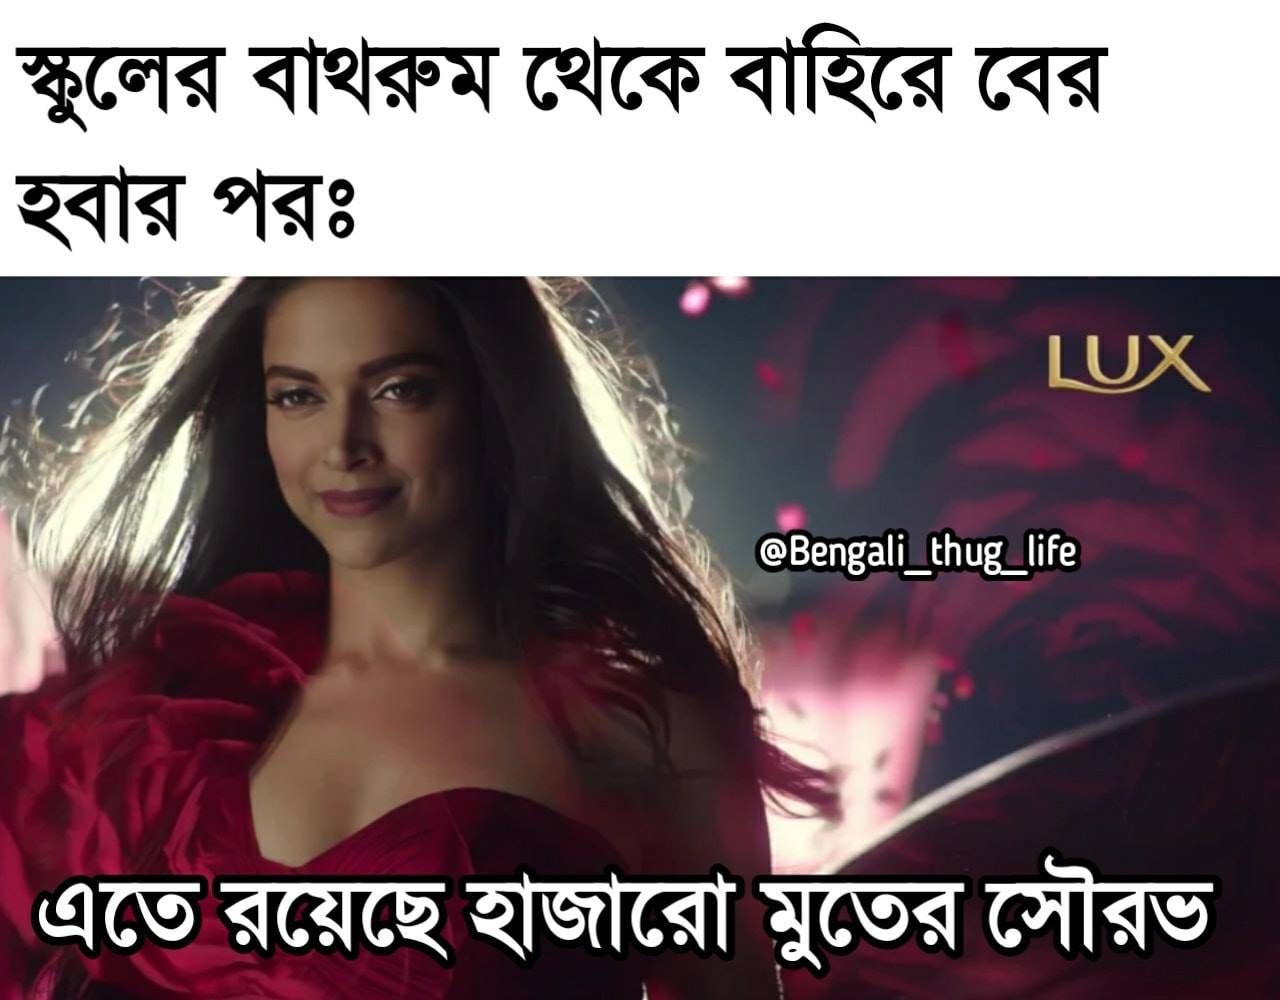
Caption: স্কুুলের বাথরুম থেকে বাহিরে বের হবার পরঃ      এতে রয়েছে হাজারো মুতের সৌরভ
Label: non-hate